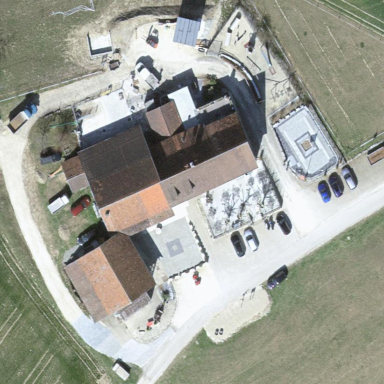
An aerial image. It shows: Farmyard area.